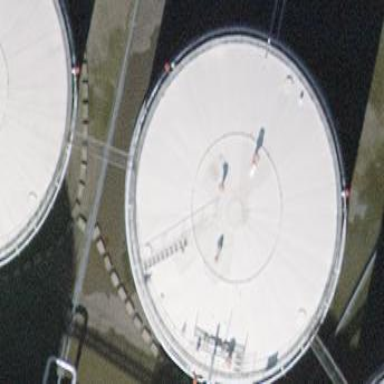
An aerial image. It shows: Storage tank which is man-made and housed in building.